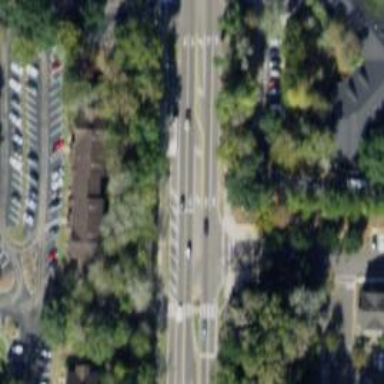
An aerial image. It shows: Uncontrolled crossing on the road.